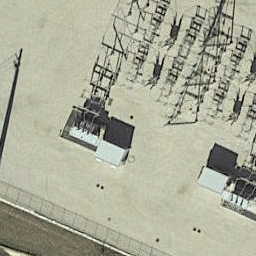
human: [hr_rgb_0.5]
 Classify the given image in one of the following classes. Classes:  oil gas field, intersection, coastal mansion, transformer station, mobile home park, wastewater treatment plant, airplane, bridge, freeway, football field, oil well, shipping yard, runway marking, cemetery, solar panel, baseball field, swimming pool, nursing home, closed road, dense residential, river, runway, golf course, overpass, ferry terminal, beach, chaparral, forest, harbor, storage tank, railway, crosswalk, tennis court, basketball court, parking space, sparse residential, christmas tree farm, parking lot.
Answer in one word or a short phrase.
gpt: transformer station